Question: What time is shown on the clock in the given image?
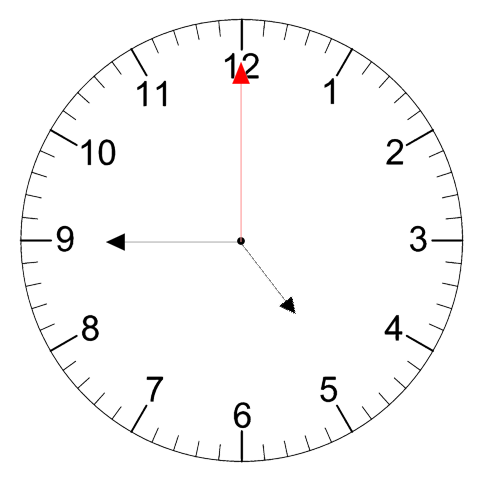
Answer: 04:45:00